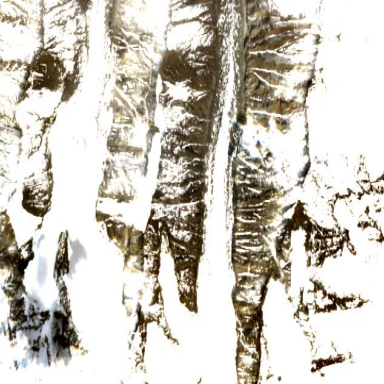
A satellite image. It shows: Stunning view of glacier.